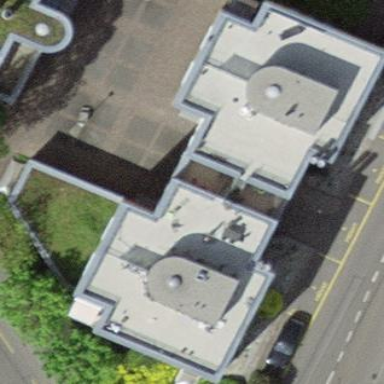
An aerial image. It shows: Apartment building with flat roof.